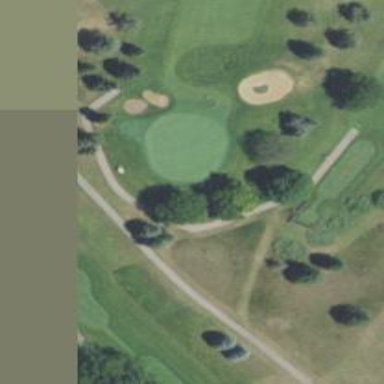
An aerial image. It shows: Path for both roads and golfers.